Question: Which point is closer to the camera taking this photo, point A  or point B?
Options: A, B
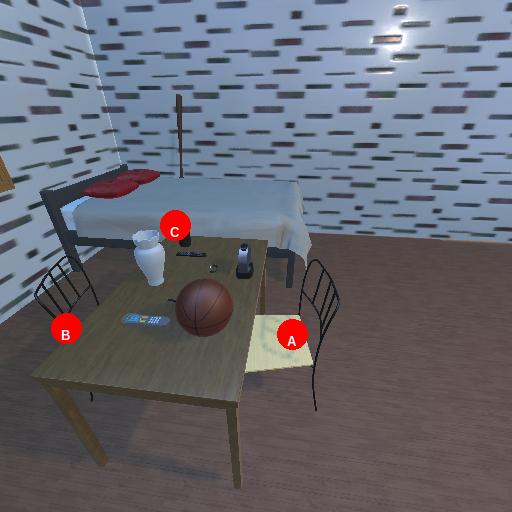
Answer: A